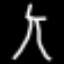
Label: The Eiffel Tower